Interaction volume radius: 5 \u00c5
Interaction volume height: 10 \u00c5
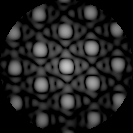
Disorder parameter: 0.0698